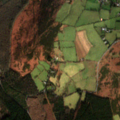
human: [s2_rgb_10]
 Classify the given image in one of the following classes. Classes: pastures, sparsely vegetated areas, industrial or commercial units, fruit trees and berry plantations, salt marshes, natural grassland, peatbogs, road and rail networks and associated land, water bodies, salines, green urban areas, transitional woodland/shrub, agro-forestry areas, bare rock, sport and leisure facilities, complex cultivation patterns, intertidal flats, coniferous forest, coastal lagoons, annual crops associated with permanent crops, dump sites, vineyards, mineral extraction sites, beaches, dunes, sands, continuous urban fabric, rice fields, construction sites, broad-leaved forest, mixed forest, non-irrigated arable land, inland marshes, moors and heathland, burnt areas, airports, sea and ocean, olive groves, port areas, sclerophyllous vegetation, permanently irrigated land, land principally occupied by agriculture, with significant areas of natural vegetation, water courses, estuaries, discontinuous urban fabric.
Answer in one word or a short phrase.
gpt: pastures, coniferous forest, moors and heathland